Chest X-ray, AP view. Patient: 14 years old, sex M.
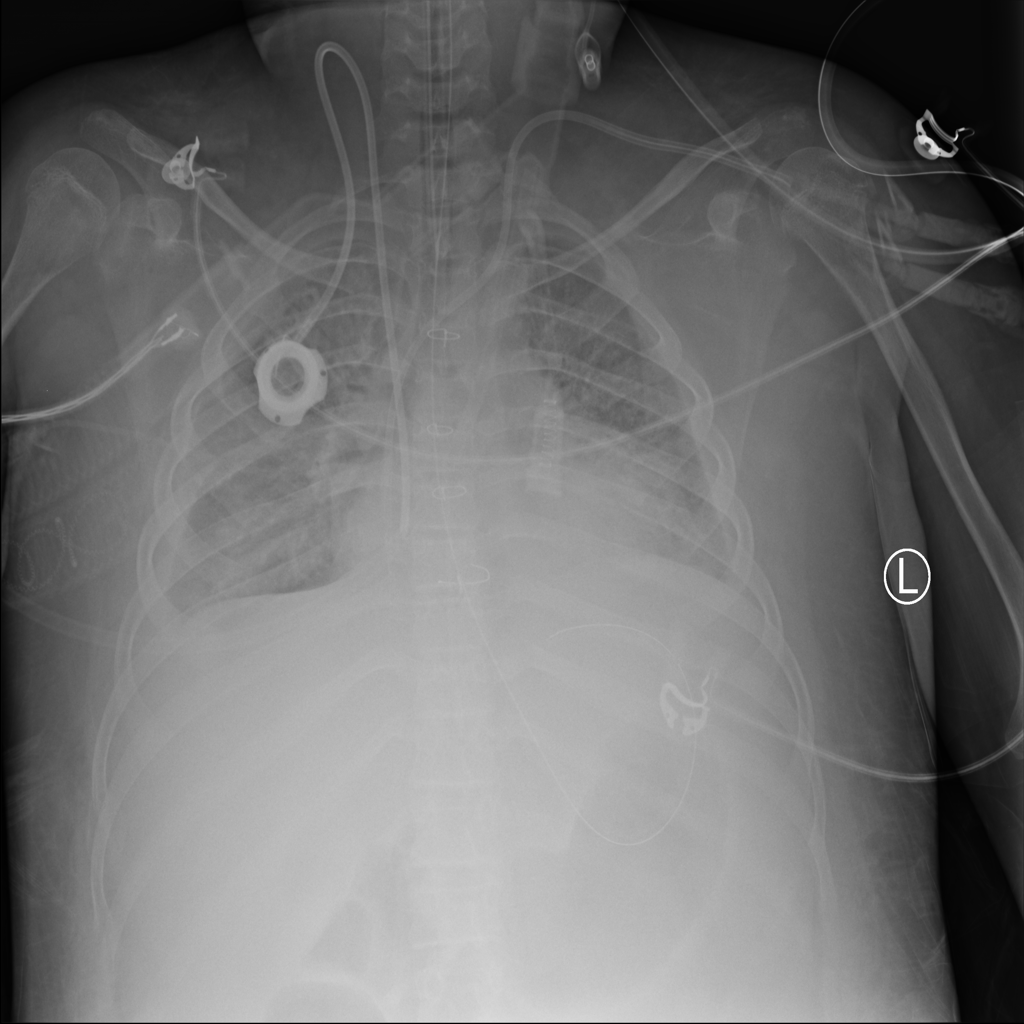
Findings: Effusion